RGB frame:
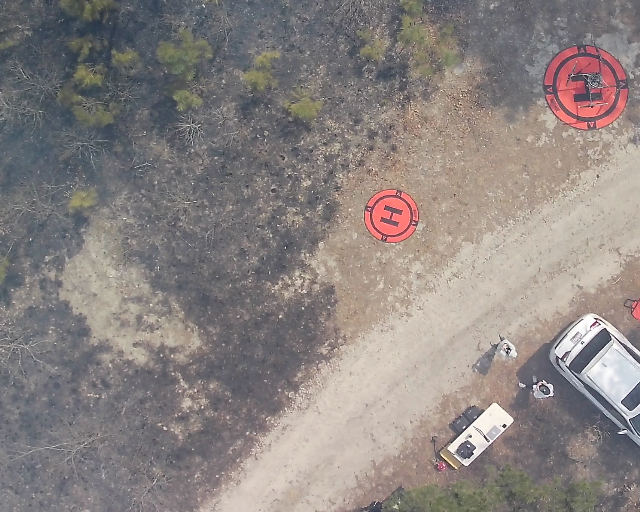
Thermal frame:
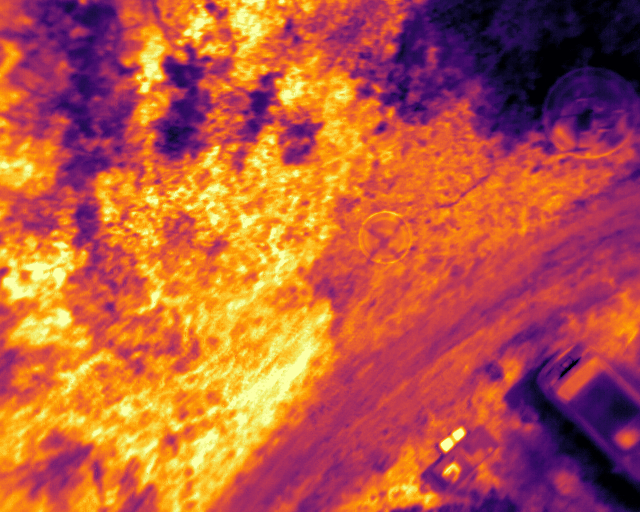
Captured: 2026-02-26 03:39:33
Pixels at or above 80 °C: 0 (fraction of frame: 0)